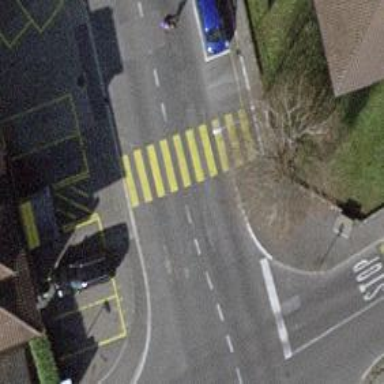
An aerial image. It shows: Marked uncontrolled road crossing.